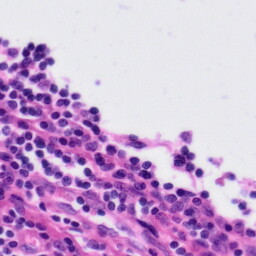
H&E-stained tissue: Tonsil